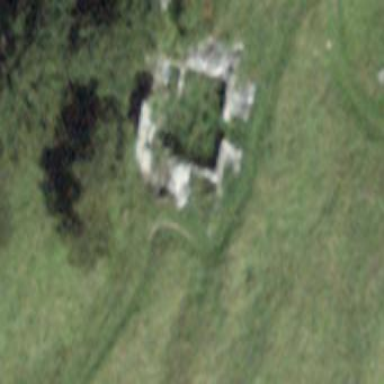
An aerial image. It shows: Historic building now in ruins.